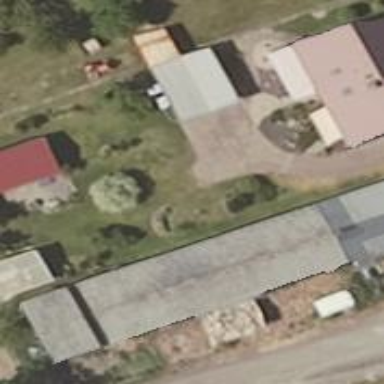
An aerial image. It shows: Shed.